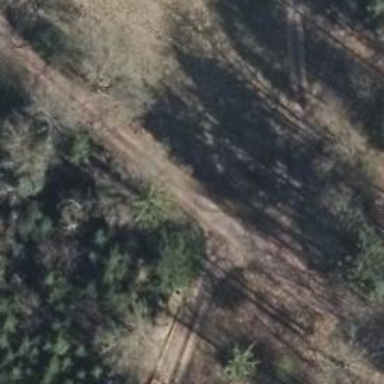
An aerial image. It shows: Track with grade 1 quality.